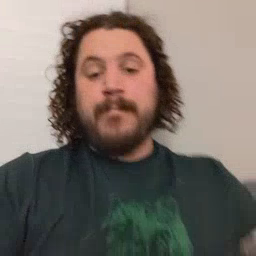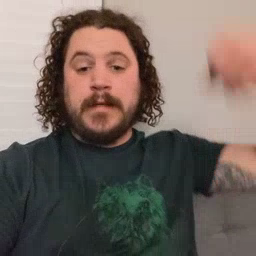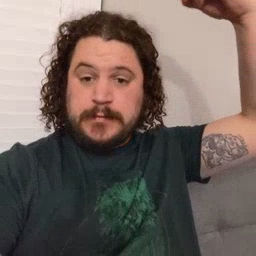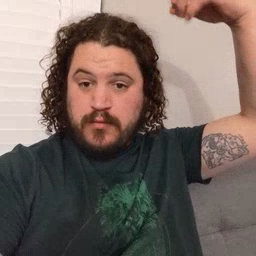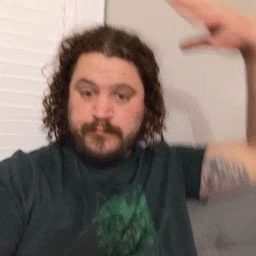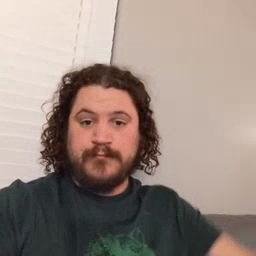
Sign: shower